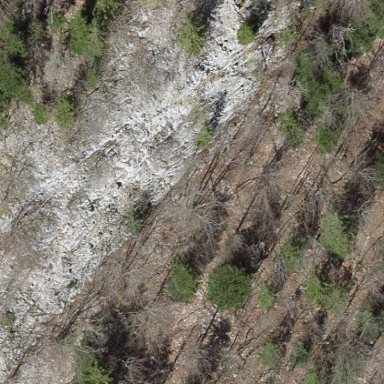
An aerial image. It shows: Landscape of bare rock.